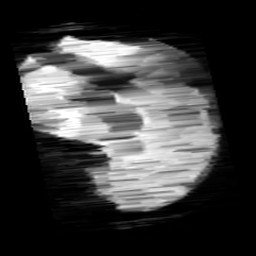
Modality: minIP
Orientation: sagittal
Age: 11
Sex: male
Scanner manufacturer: siemens
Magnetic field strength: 3 T
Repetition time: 0.027 s
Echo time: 0.02 s